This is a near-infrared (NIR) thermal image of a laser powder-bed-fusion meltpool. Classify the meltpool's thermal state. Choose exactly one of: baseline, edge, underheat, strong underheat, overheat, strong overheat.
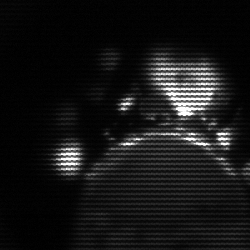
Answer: baseline